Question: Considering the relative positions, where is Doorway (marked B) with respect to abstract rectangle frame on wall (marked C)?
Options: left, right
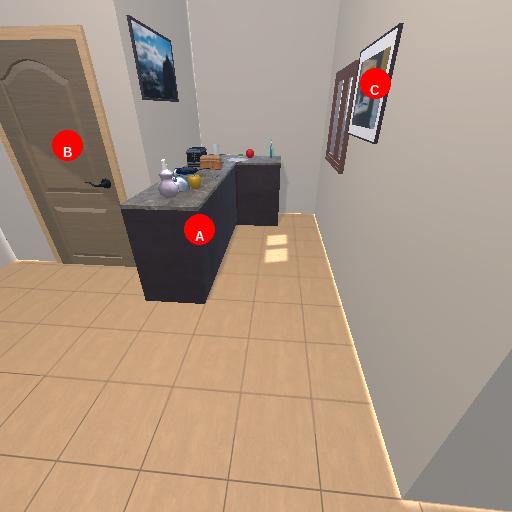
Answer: left